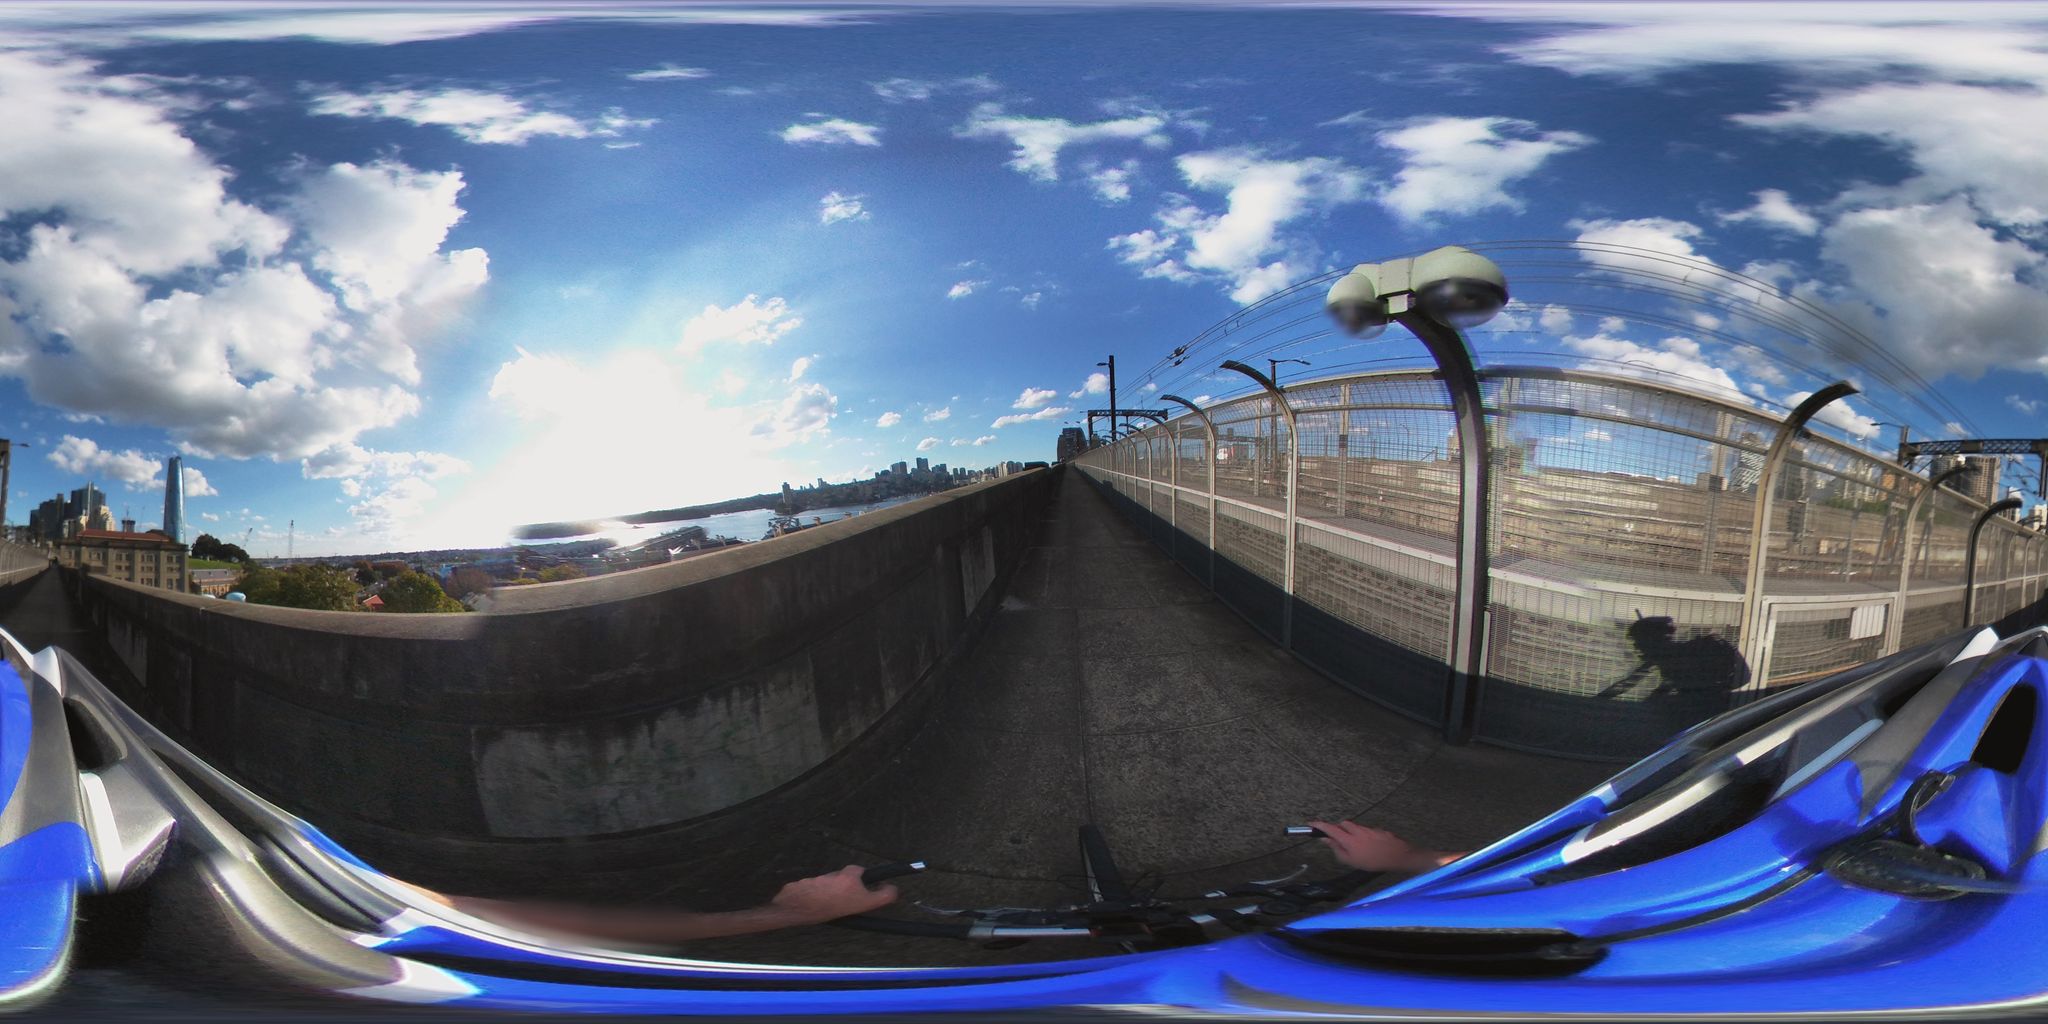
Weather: clear
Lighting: day
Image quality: slightly poor
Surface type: cycling surface
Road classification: steps, cycleway
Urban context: urban centre
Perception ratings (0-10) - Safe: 1.35, Lively: 5.9, Beautiful: 5.55, Boring: 3.48, Depressing: 4.3, Wealthy: 1.46